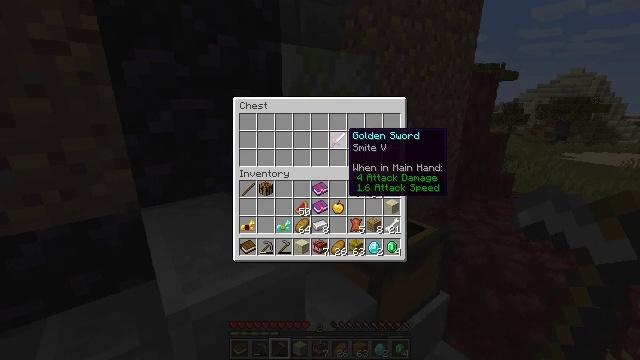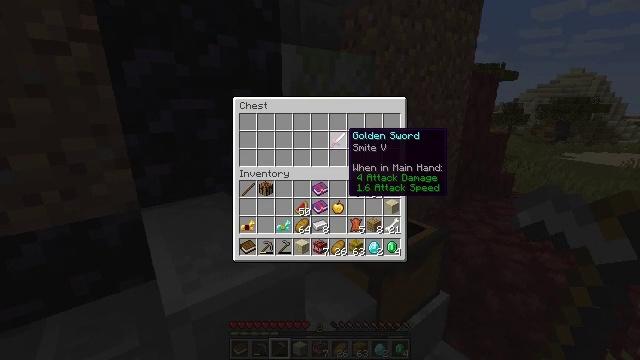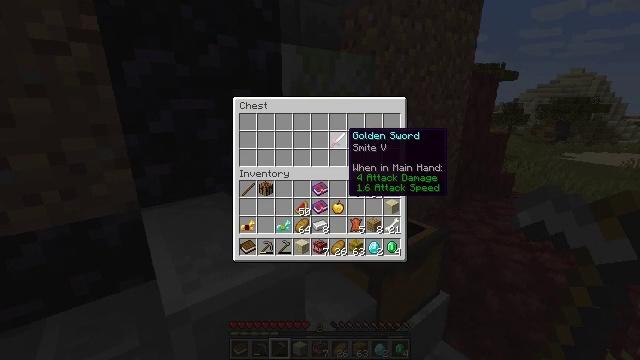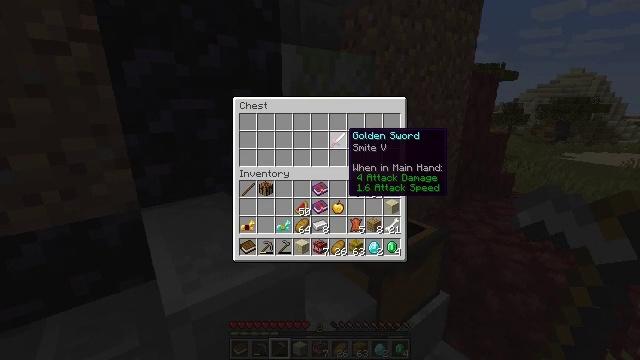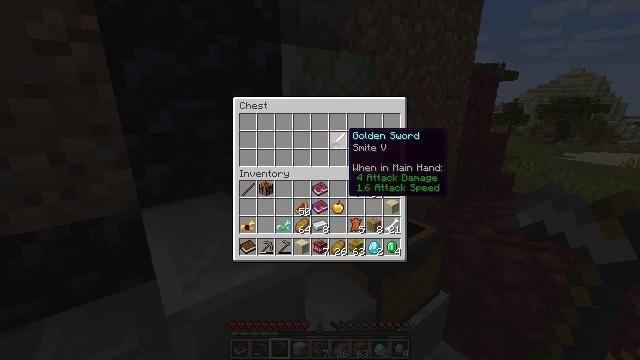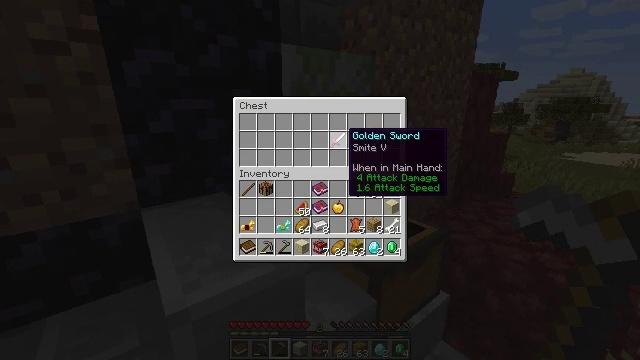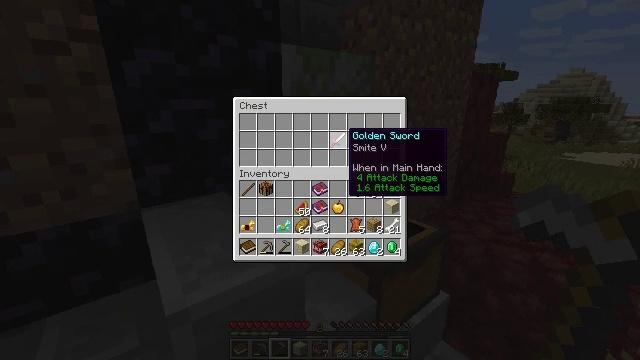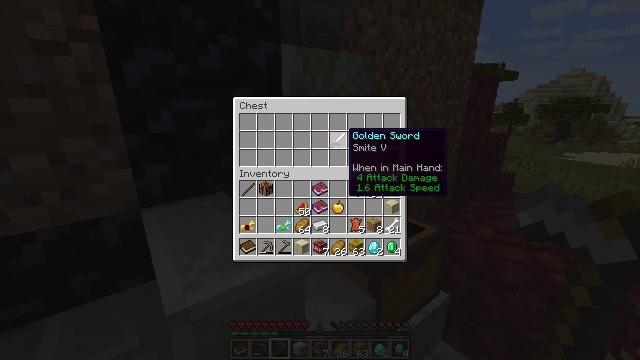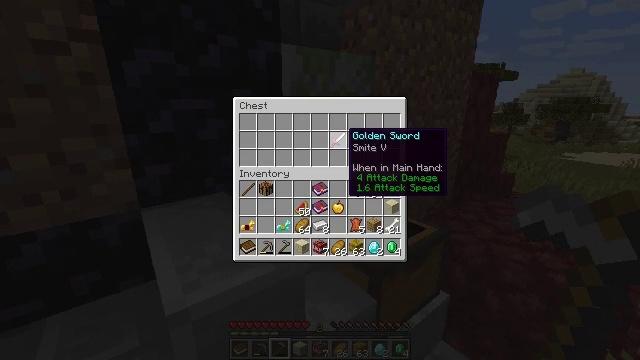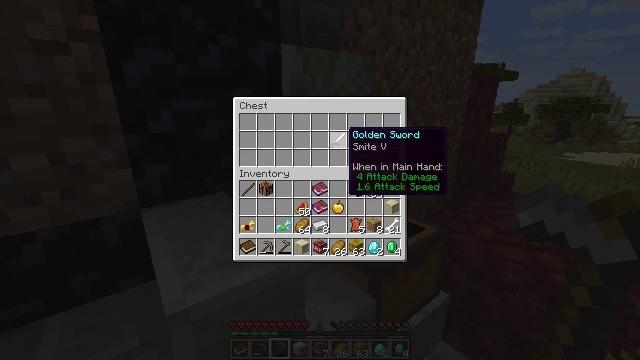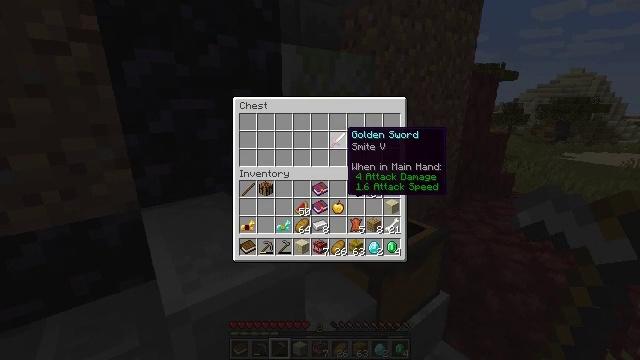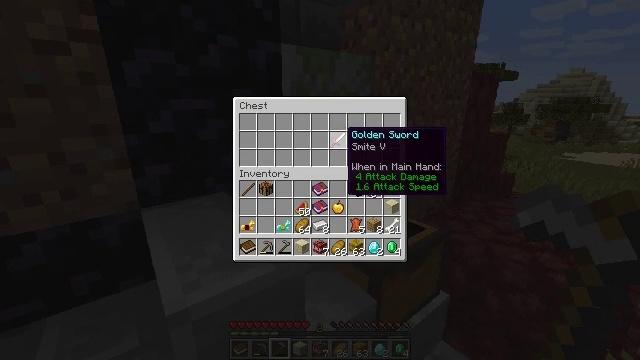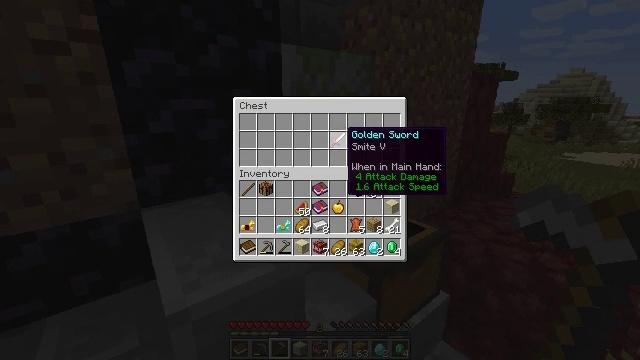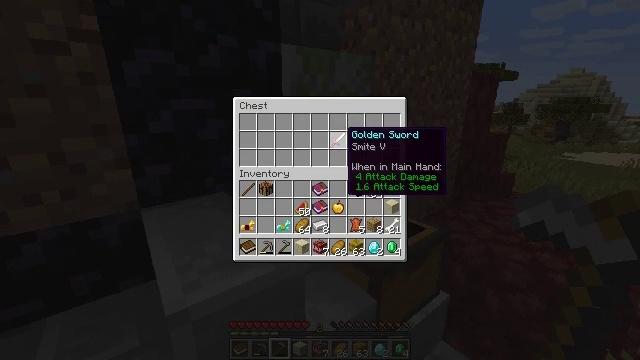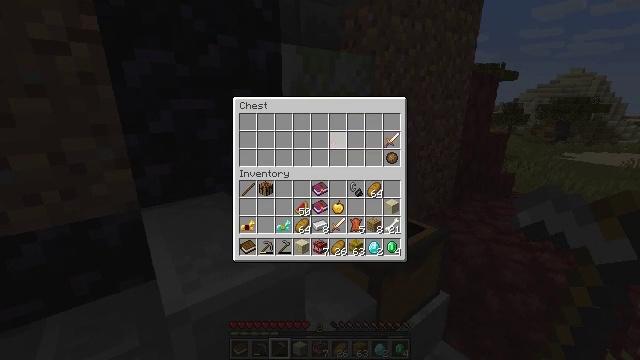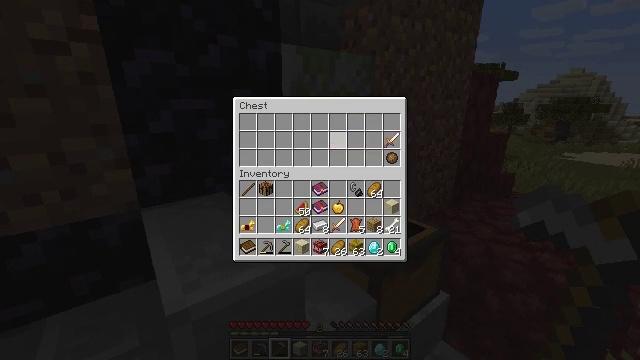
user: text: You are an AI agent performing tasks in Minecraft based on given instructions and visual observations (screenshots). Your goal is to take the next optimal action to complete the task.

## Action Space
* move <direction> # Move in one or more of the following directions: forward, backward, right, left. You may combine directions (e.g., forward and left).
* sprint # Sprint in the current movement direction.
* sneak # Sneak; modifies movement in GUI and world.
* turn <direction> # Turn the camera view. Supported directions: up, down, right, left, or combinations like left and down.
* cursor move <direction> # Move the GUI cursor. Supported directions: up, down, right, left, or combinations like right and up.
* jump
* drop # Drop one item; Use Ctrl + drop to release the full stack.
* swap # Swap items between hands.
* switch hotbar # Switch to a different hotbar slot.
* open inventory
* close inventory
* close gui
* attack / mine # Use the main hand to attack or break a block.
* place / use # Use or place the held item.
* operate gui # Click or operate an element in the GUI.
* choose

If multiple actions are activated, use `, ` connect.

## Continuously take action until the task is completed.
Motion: motion action
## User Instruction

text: Mine dirt from the ground.
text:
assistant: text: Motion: sneak
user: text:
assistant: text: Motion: sneak
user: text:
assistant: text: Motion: sneak
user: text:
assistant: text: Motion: sneak
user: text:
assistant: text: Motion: sneak
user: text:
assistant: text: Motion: sneak
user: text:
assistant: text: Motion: sneak
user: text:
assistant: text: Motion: sneak
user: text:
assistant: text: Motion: sneak
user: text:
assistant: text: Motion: sneak
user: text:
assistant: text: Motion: sneak
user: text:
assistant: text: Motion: sneak
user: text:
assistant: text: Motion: sneak
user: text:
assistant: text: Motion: sneak, operate gui
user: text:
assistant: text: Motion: sneak, operate gui
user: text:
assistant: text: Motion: sneak, operate gui
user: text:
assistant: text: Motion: sneak, cursor move right
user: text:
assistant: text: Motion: sneak, cursor move right
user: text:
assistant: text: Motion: sneak
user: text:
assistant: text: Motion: sneak, cursor move right
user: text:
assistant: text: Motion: sneak, cursor move right
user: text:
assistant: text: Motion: sneak, cursor move right
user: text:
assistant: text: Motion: sneak, cursor move right
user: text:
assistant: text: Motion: sneak
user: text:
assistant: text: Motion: sneak
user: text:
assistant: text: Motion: sneak
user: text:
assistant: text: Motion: sneak
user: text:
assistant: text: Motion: sneak
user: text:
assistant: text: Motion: sneak
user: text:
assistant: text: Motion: sneak